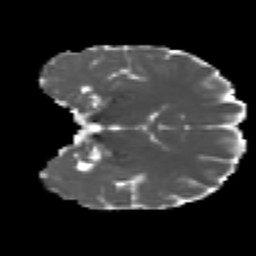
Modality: MD
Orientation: coronal
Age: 27
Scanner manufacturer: siemens
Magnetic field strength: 3 T
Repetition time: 4.52 s
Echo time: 0.084 s